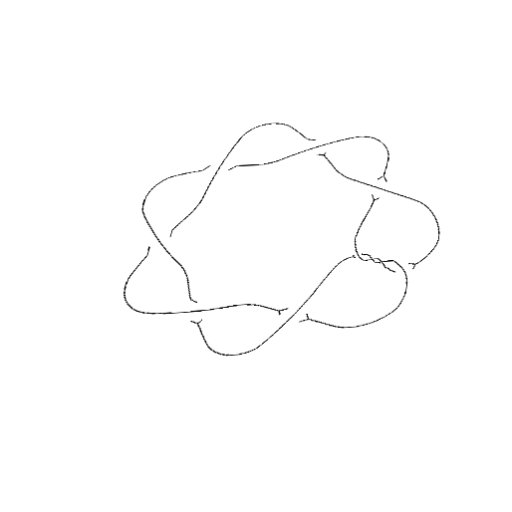
Crossing number: 10